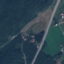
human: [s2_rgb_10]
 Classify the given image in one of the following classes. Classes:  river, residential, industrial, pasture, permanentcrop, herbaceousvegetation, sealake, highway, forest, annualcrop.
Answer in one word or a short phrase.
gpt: Highway